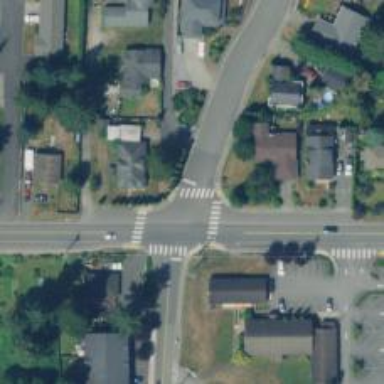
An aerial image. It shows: Marked zebra crossing on the road.